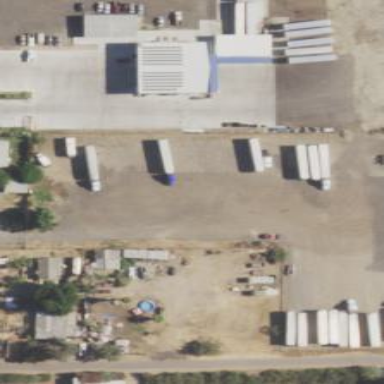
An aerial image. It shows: Commercial area.